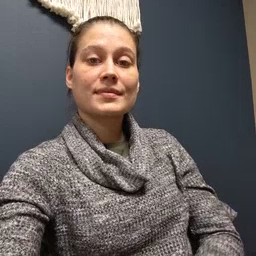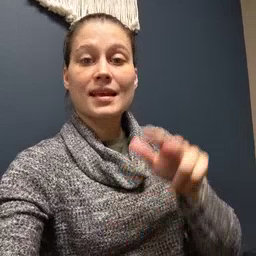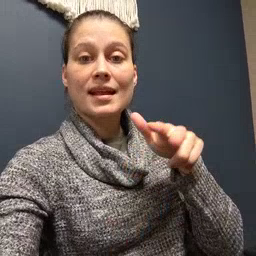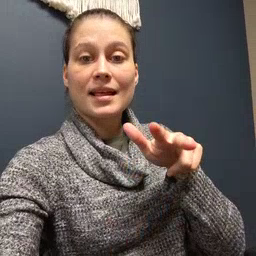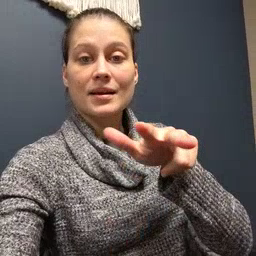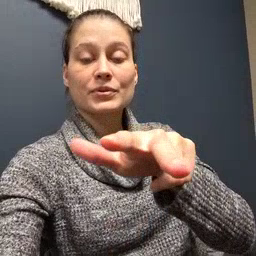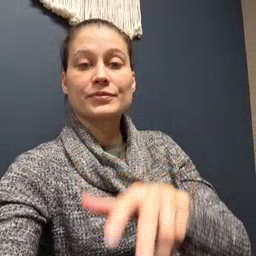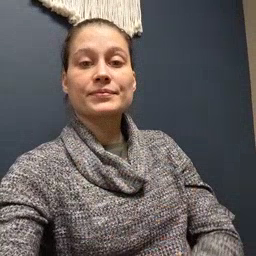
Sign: helicopter